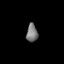
Tissue: skin
Cell type: T cells
Senescence score: 0.683
Nuclear area (px): 200
Mean DAPI intensity: 119.52